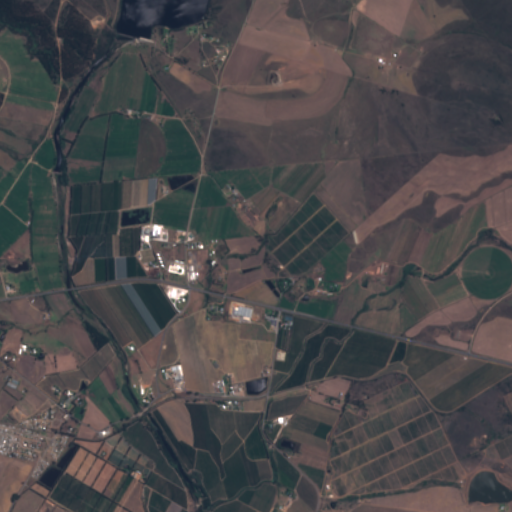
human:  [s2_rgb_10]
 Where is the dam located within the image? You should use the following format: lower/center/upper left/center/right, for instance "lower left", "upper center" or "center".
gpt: The dam is located in the upper left of the image.
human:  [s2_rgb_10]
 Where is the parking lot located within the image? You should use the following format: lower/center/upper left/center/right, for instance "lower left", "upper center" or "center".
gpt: The parking lot is located in the center left of the image.
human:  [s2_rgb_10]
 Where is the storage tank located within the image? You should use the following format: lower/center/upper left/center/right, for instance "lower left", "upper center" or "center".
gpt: The storage tank is located in the center of the image.
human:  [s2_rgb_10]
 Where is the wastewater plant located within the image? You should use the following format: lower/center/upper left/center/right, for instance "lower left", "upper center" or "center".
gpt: The wastewater plant is located in the lower left of the image.
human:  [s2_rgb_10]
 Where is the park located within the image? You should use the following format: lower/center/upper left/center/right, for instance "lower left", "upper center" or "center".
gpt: There is no park in the image.